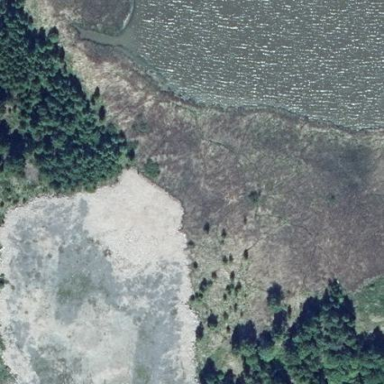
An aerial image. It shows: Reedbed wetland area.